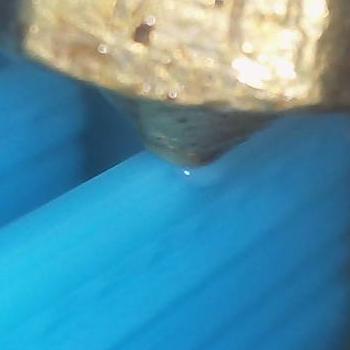
Flow rate: 200%